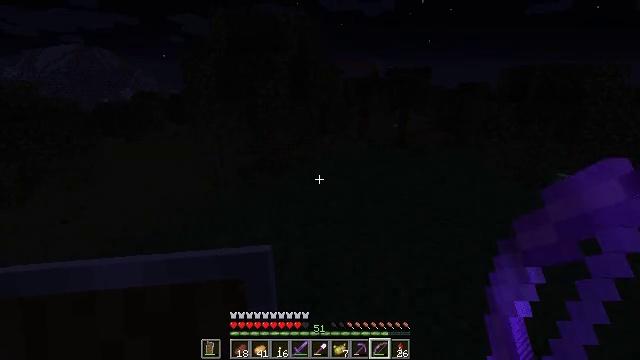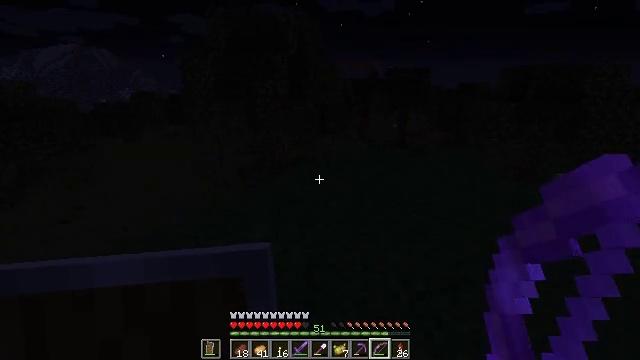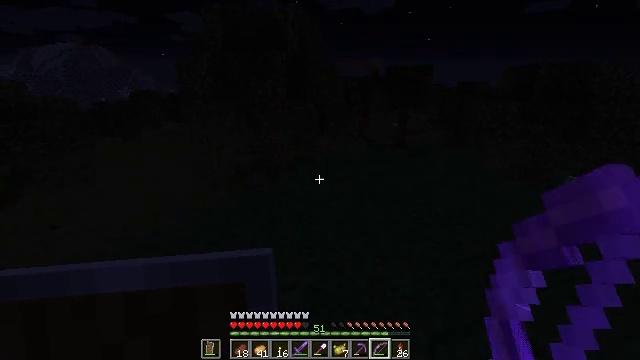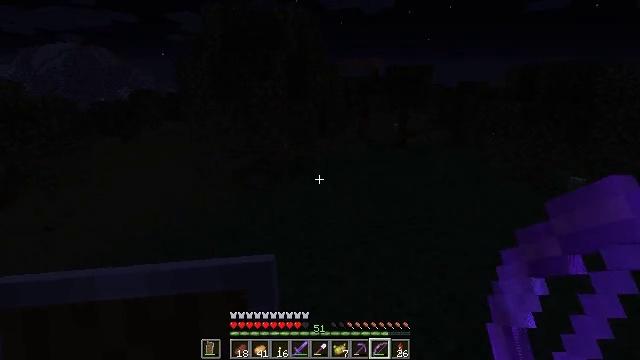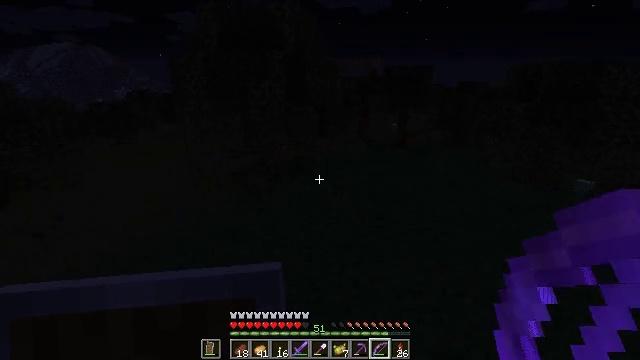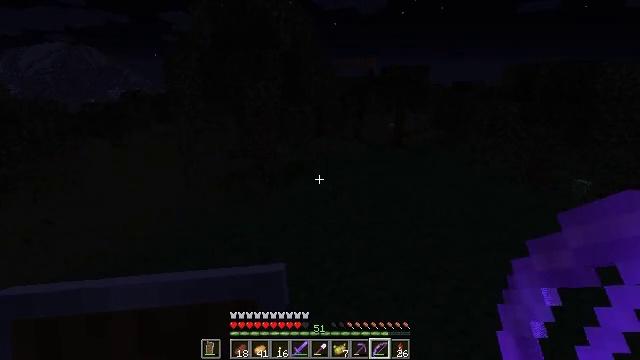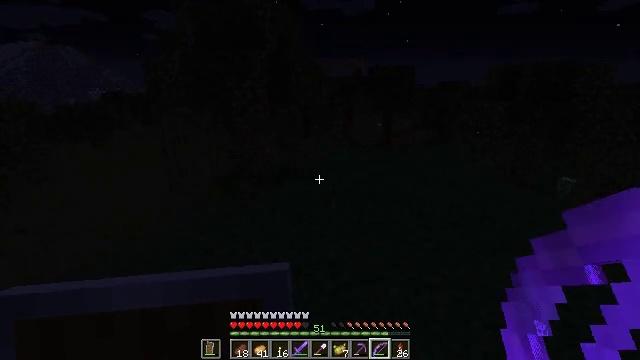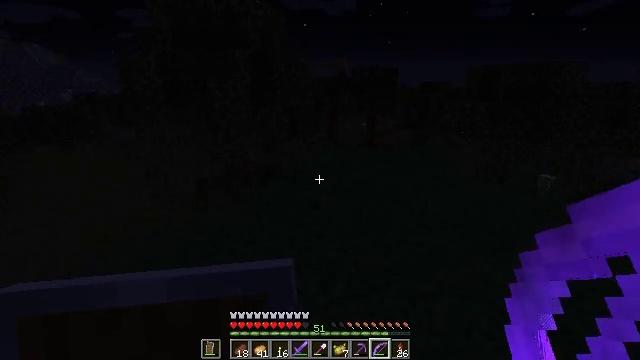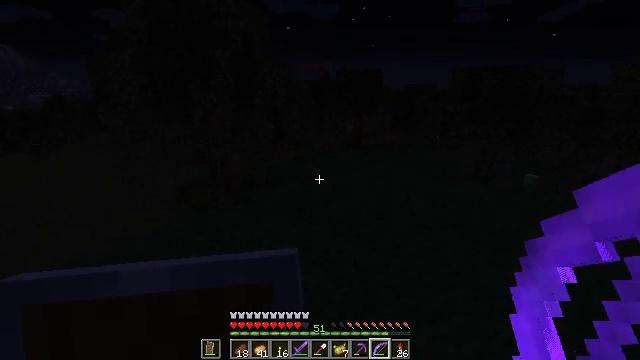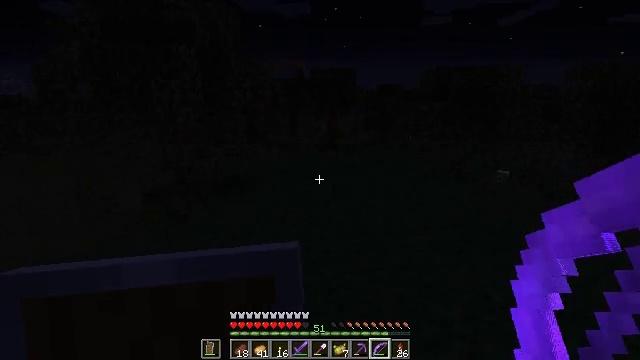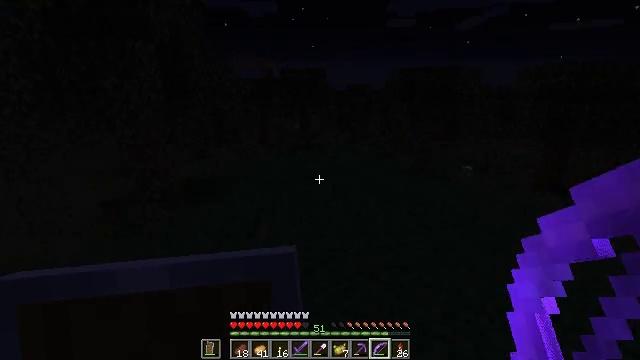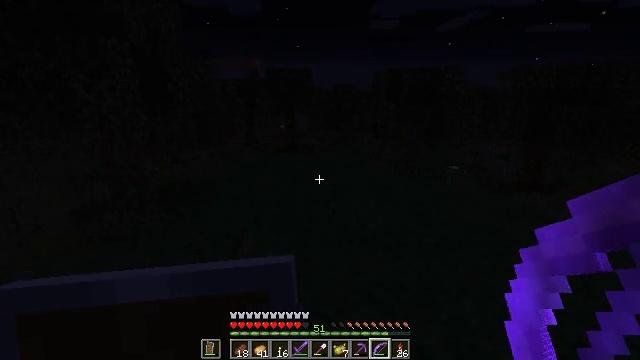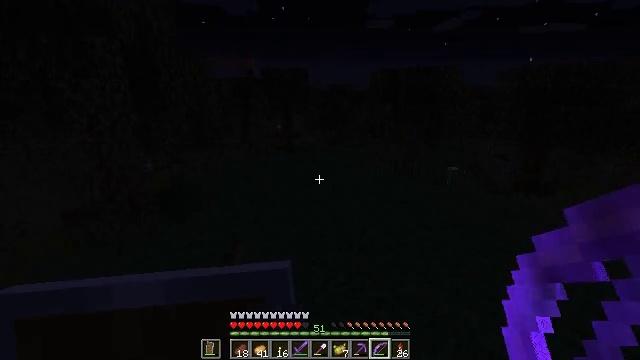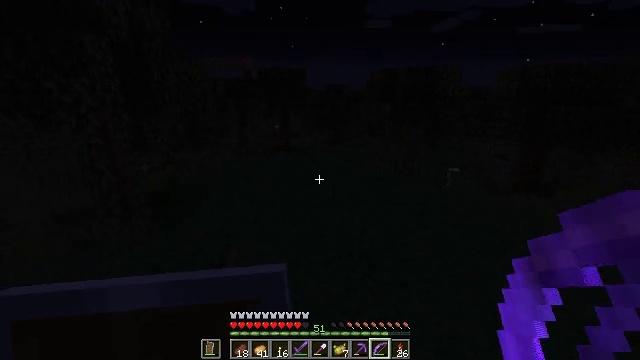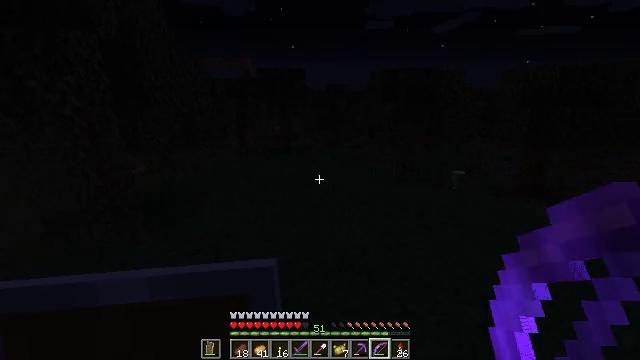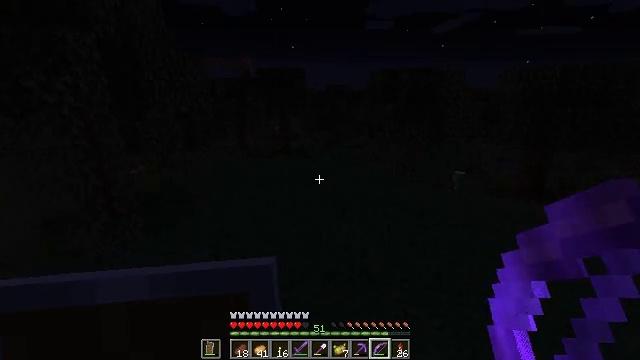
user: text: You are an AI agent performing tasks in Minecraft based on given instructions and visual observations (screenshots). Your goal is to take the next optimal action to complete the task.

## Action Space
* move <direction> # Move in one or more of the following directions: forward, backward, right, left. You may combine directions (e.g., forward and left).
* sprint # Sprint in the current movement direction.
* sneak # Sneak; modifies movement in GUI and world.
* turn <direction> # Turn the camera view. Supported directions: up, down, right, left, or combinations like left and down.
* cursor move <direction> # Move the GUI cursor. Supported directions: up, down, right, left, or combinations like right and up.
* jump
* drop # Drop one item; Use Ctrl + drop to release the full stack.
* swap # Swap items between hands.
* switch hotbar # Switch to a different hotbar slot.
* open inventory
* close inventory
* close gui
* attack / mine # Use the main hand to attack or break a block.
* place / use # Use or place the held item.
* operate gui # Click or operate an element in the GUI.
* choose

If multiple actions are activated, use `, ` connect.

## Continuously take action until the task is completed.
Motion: motion action
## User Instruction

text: Kill enemies.
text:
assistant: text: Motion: move forward
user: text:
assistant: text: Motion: move forward
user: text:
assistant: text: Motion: move forward
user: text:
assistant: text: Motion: move forward
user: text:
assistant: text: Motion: move forward
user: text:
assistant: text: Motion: move forward, turn right
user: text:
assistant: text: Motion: move forward, turn right
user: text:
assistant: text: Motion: move forward, turn right
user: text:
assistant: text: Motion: move forward, turn right
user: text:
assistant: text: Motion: move forward, turn right
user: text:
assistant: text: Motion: move forward, turn right
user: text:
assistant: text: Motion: move forward
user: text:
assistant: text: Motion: move forward
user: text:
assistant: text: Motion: move forward
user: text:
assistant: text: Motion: move forward
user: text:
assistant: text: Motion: move forward
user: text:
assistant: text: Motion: move forward
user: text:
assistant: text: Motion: move forward
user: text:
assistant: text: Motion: move forward
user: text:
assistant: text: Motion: move forward
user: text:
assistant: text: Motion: move forward
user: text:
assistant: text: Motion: move forward
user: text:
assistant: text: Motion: move forward
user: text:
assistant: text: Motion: move forward
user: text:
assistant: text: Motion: move forward
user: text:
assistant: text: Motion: move forward
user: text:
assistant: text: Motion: move forward
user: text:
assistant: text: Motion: move forward, turn left
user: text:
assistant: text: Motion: move forward, turn left
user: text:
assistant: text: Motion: move forward, turn left